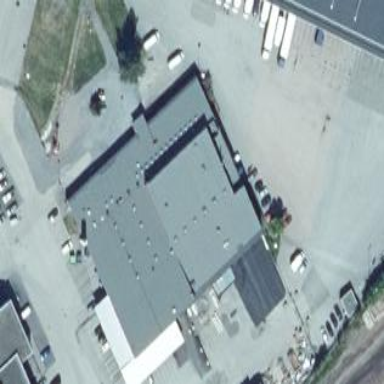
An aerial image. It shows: Warehouse building.